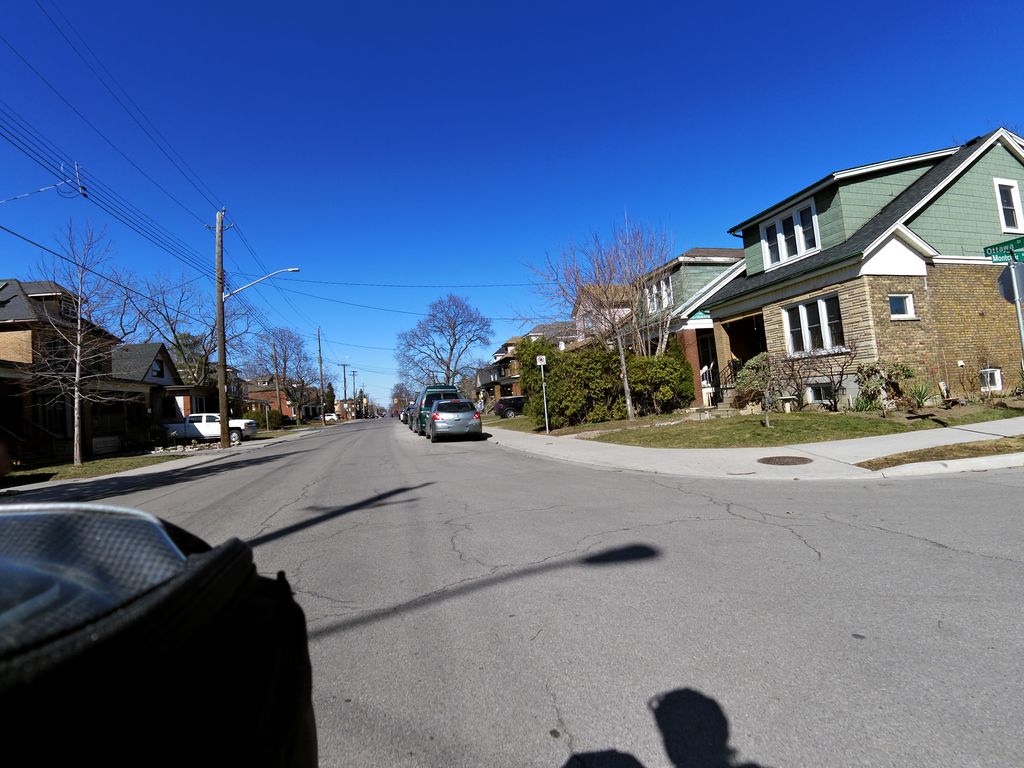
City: hamilton